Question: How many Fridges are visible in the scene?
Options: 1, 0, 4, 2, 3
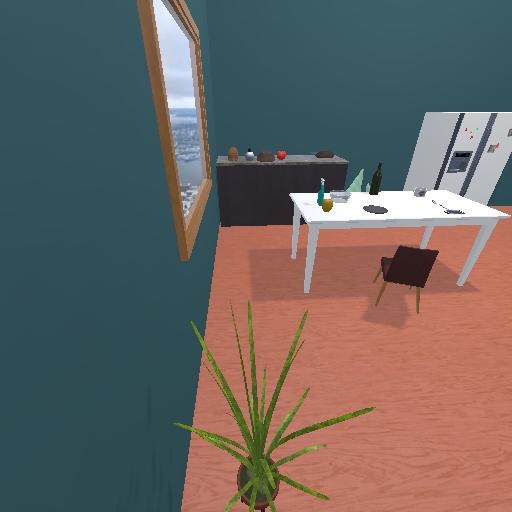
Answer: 1